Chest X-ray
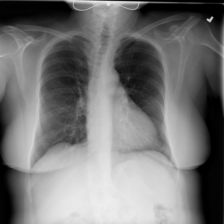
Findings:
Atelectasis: negative
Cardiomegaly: negative
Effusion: negative
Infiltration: negative
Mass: negative
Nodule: negative
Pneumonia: negative
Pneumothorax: negative
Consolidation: negative
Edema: negative
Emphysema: negative
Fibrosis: negative
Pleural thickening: negative
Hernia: negative